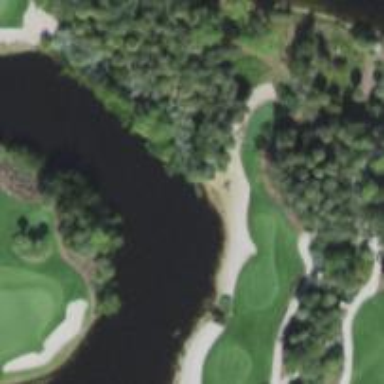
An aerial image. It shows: Sandy area is golf bunker.